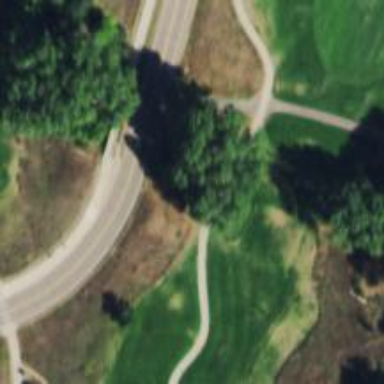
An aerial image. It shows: Path designated as golf cartpath. This is Golf Cart Path.